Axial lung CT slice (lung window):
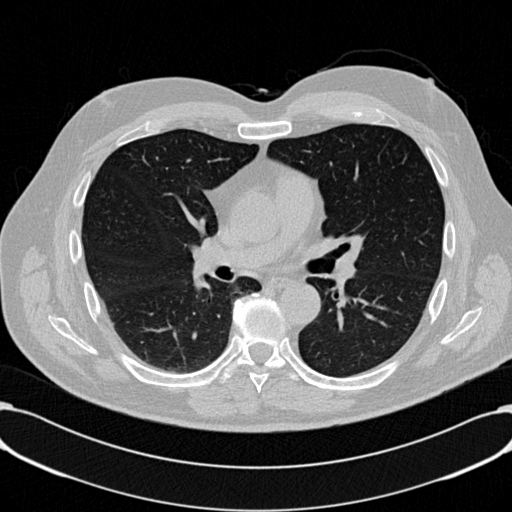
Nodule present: no